Question: Whenever I hover through my navbar it creates a dropdown menu but it gets blocked by the map, created with the script tag.
Here's how it looks:

'''
// JavaScript Document
//This will make the navigation bar responsive.
function myFunction() {
var x = document.getElementById("myTopnav");
if (x.className === "topnav") {
x.className += " responsive";
} else {
x.className = "topnav";
}
}
'''
'''
@charset "utf-8";
/* CSS Document */
h1 {
margin-top: 2.2em;
margin-bottom: 2.2em;
width:100%;
font-family: "Trebuchet MS", Arial, Helvetica, sans-serif;
font-size: 5vmin;
color: white;
text-align:center;
font-weight: 300;
}
.auto-style1{
left: 25%;
right: 25%;
}
#map {
height: 200px;
width: 50%;
}
.text{
width:100%;
display: inline-block;
text-align: center;
}
body {margin:0;}
/*This will style the navigation bar container*/
ul.topnav {
list-style-type: none;
margin: 0;
padding: 0;
overflow: visible;
top: 0;
position:fixed;
width: 100%;
background-color: rgba(0,0,0,0.75);
text-align:center;
}
ul.topnav li {float: left;}
/*This will style the items in navigation bar*/
ul.topnav li a, .dropbtn {
display: block;
color: #FFF;
text-align: center;
padding: 14px 16px;
text-decoration: none;
transition: 0.3s;
font-size: 13.75px;
font-family: "Lucida Sans", "Lucida Sans Regular", "Lucida Grande", "Lucida Sans Unicode", Geneva, Verdana, sans-serif;
font-weight:bold;
}
ul.topnav li a:hover, .dropdown:hover .dropbtn {background-color: #F00;}
ul.topnav li.dropdown {
display: inline-block;
position: relative;
}
/*This will style the dropdown container*/
ul.topnav .dropdown-content{
display:none;
position: absolute;
background-color: #000;
width: 100%;
box-shadow: 0px 8px 16px 0px rgba(0,0,0,0.2);
text-align:center;
left: 0;
}
/*This will style the dropdown items*/
ul.topnav .dropdown-content a{
color: #FFF;
padding: 12px 16px;
text-decoration: none;
display: block;
text-align: left;
font-family: "Lucida Sans", "Lucida Sans Regular", "Lucida Grande", "Lucida Sans Unicode", Geneva, Verdana, sans-serif;
}
ul.topnav .dropdown-content a:hover {
background-color: #999;
}
ul.topnav .dropdown:hover .dropdown-content {display: block;}
ul.topnav li.icon {display: none;}
@media screen and (max-width:680px) { /* Allow responsive navigation bar */
ul.topnav li:not(:first-child) {display: none;}
ul.topnav li.icon {
float: right;
display: inline-block;
}
}
@media screen and (max-width:680px) {
ul.topnav.responsive {position: relative;}
ul.topnav.responsive li.icon {
position: absolute;
right: 0;
top: 0;
}
ul.topnav.responsive li {
float: none;
display: inline;
}
ul.topnav.responsive li a {
display: block;
text-align: left;
}
ul.topnav.responsive .dropdown-content{
width: auto;
min-width: 160px;
left: 0;
}
ul.topnav li.dropdown{
position: static;
}
}
.topnav li {
width: 20%;
margin: 0;
padding:0;
}
/*Footer CSS*/
body{
padding: 0;
display: flex;
min-height: 100vh;
flex-wrap: wrap;
}
.wrapper{
padding:20px;
height:auto;
}
footer{
background-color:#333;
color: #FFF;
font-family: "Lucida Sans", "Lucida Sans Regular", "Lucida Grande", "Lucida Sans Unicode", Geneva, Verdana, sans-serif;
font-weight:bold;
align-self: flex-end;
line-height: 3;
text-align: center;
width: 100%;
}
footer img{
width:42px;
height: 42px;
margin: 0 1em;
}
hr{
width:100%;
}
footer p{white-space:pre;
font-size: 3vmin;} /* Change. Please apply to other footers. */
'''
'''
<!doctype html>
<html class="">
<head>
<meta charset="utf-8">
<title>Contact Us</title>
<link href="_css/headfoot.css" rel="stylesheet" type="text/css">
<link href="_css/SPcontent.css" rel="stylesheet" type="text/css">
<style type="text/css">
body {
background-image: url(http://hitcolors.com/wp-content/uploads/2016/08/Green-1.jpg);
}
</style>
<script src="_script/headfoot.js"></script>
</head>
<body>
<ul class="topnav" id="myTopnav">
<li><a class="active" href="#home">HOME</a></li>
<li class="dropdown">
<a href="#" class="dropbtn">MENU</a>
<div class="dropdown-content">
<a href="#">Appetizer</a>
<a href="#">Main Course</a>
<a href="#">Dessert</a>
<a href="#">Soup</a>
<a href="#">Drinks</a>
<a href="#">Side Snacks</a>
</div>
</li>
<li><a href="#aboutus">ABOUT US</a></li>
<li class="dropdown"> <a href="#" class="dropbtn">PROMOTIONS</a>
<div class="dropdown-content"> <a href="#">Breakfast</a> <a href="#">Lunch</a> <a href="#">Dinner</a> </div>
</li>
<li><a href="#contactus">CONTACT US</a></li>
<li class="icon">
<a href="javascript:void(0);" style="font-size:15px;" onclick="myFunction()"></a>
</li>
</ul>
<h1>
<strong><b>Contact Us</b></strong>
</h1>
<div id="map" class="auto-style1">
<script>
function initMap() {
var uluru = {lat: 3.<PHONE>, lng: <PHONE>};
var map = new google.maps.Map(document.getElementById('map'), {
zoom: 6,
center: uluru
});
var marker = new google.maps.Marker({
position: uluru,
map: map
});
}
</script>
<script async defer
src="https://maps.googleapis.com/maps/api/js?key=AIzaSyAgtkYIVZT6nPYk_xCl-2f50M3YWjNkUJM&callback=initMap">
</script>
</div>
<div class="text">
<p>Address : 24,Jln Bunga Emas,43841 Syurga,Frankestain,Mars.</p>
<p>Telephone Line : 03-87876666</p>
<p>Email : 7Dwarfs@email.com</p>
</div>
<footer>
<div class="wrapper">
<img src="Social%20Media%20Icons/facebook-icon.png" alt="Facebook"/>
<img src="Social%20Media%20Icons/icon-twitter.png" alt="Twitter"/>
<img src="Social%20Media%20Icons/YouTube-icon-full_color.png" alt="YouTube"/>
<img src="Social%20Media%20Icons/original_instagram-circle-icon.png" alt="Instagram"/>
<img src="Social%20Media%20Icons/tumblr-logo-icon-8.png" alt="Tumblr"/>
<img src="Social%20Media%20Icons/google-plus-icon.png" alt="GooglePlus"/>
<hr>
<p>S T A Y C O N N E C T E D</p>
</div>
</footer>
</body>
</html>
'''
What I wanna achieve is bringing the dropdown menu to the front and the bring the map to the back.
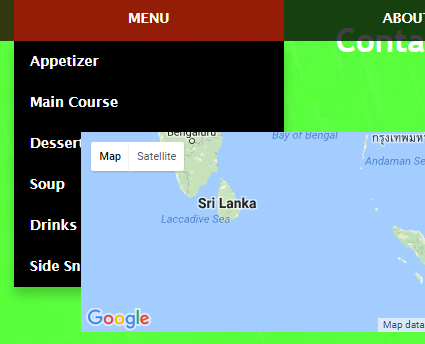
Answer: What you are describing is the perfect use case for . To read more on it, <URL>.
Essentially, the larger a z-index is, the "closer" to the screen it is than other elements with a smaller z-index. So in your case just set your navigation to 'z-index: 2;' and the map to 'z-index:1;'.